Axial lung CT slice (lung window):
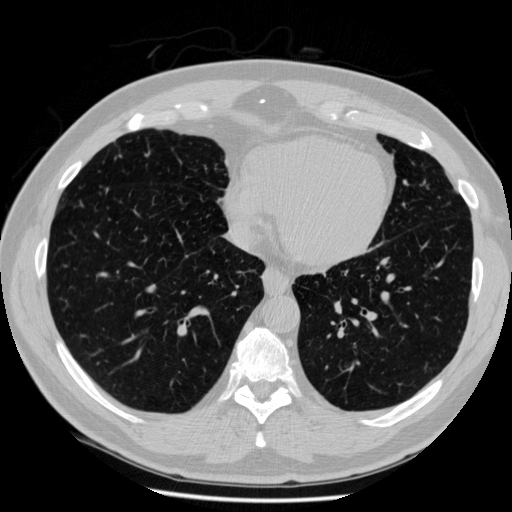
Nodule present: no